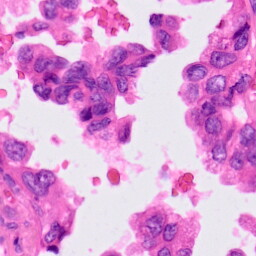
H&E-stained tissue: Lung